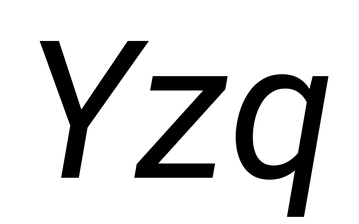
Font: Roboto-Italic_Italic